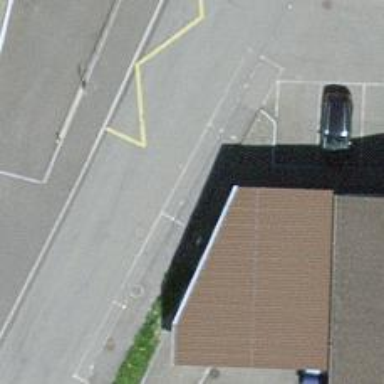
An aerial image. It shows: Street-side parking area.